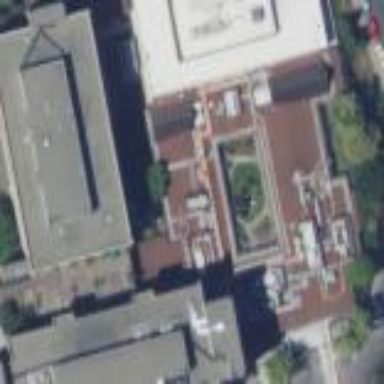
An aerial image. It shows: Hospital building.